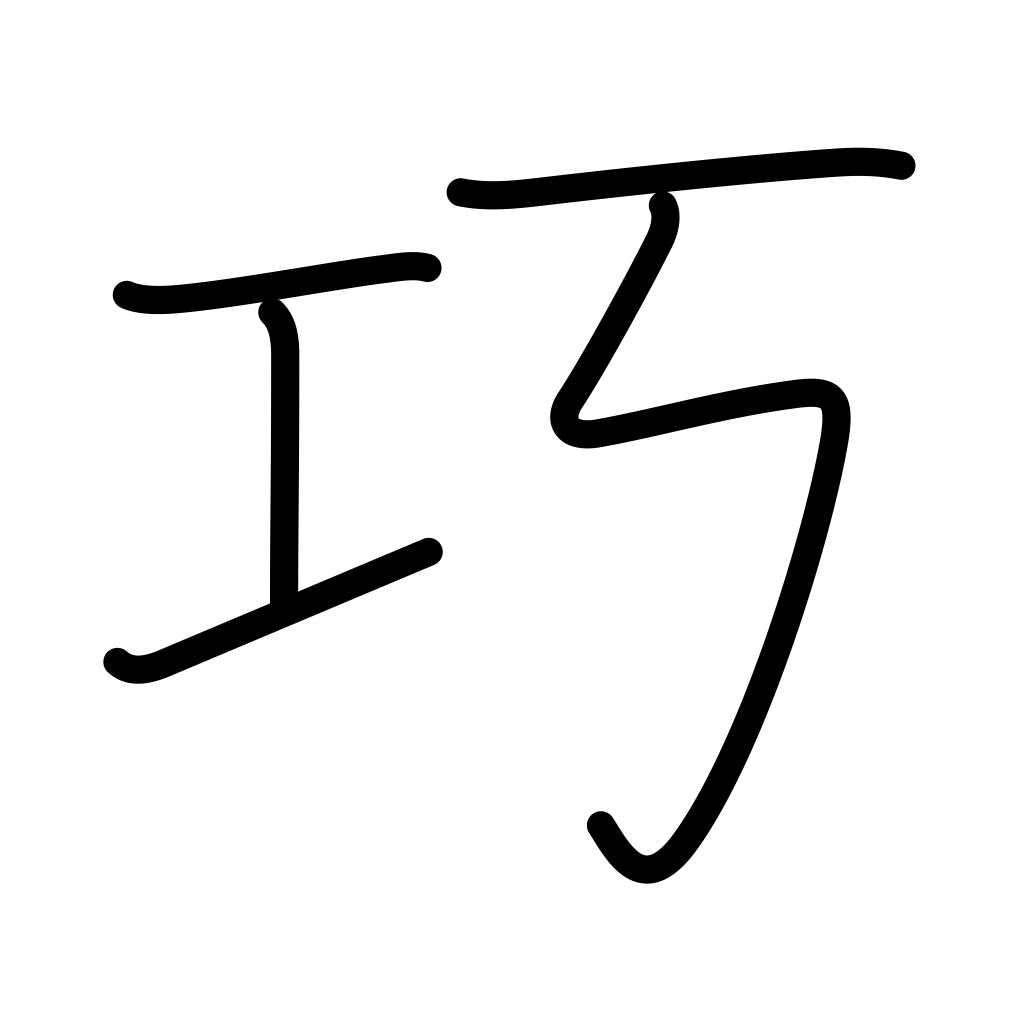
Meaning: adroit, skilled, ingenuity